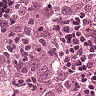
Metastatic tissue present: yes